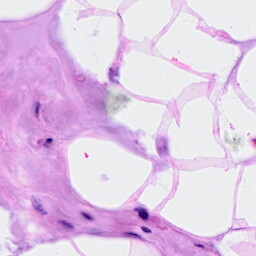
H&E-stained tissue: Breast